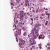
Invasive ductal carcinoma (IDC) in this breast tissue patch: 1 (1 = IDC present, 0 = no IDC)